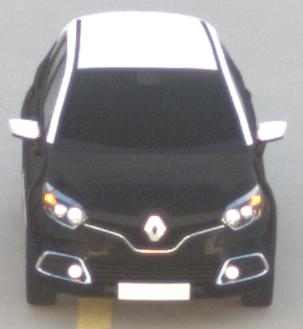
Make: Renault
Model: Captur ENERGY TCe 90
Detailed model: Captur (I)
Model produced from: 2013/06
Model produced until: 2015/05
Doors: 5
Color: black
Road condition: dry road
Daytime: sunrise or sunset
Contrast: low contrast